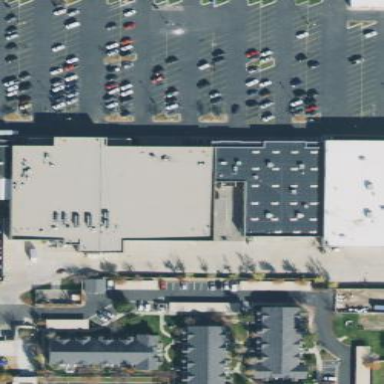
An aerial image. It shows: Supermarket building.